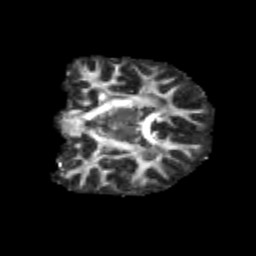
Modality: FA
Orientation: coronal
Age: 11
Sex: male
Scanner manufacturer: siemens
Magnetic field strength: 3 T
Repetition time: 3.8 s
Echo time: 0.07 s